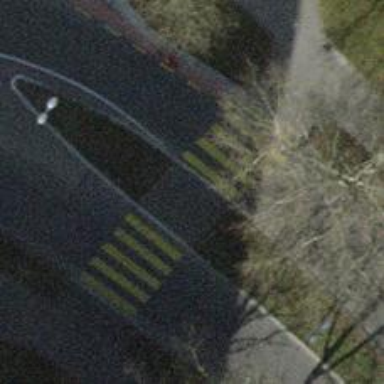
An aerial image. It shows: Zebra crossing with central island.